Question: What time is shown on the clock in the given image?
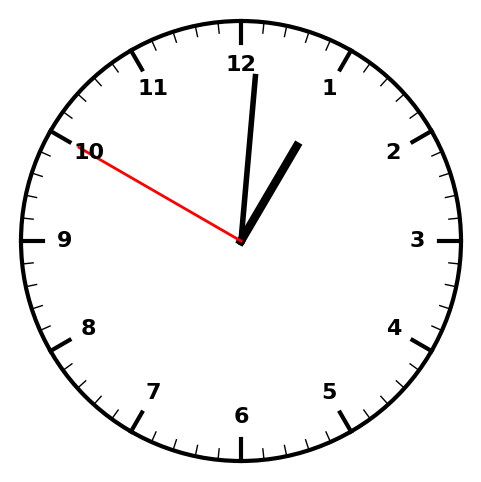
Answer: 01:00:50